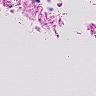
Metastatic tissue present: no